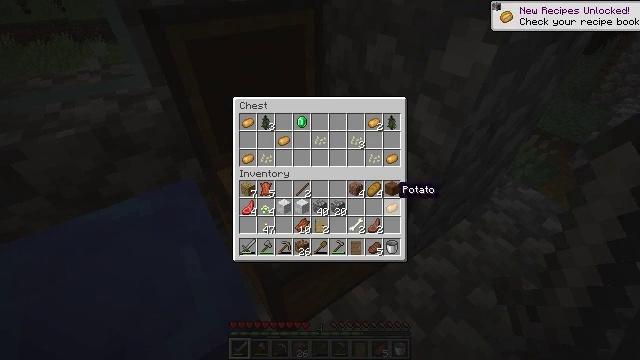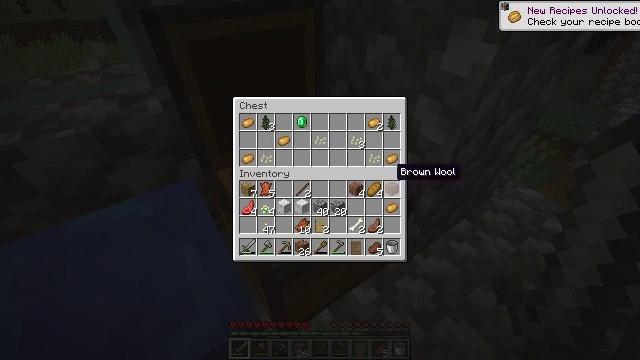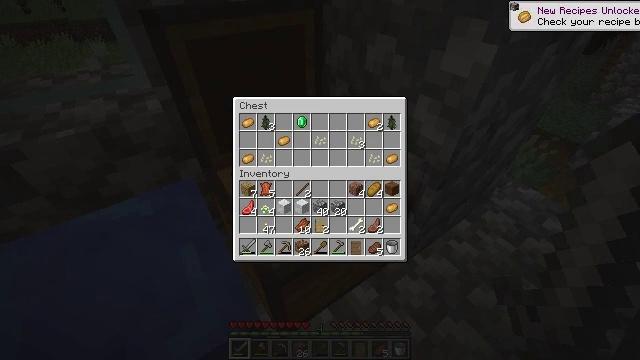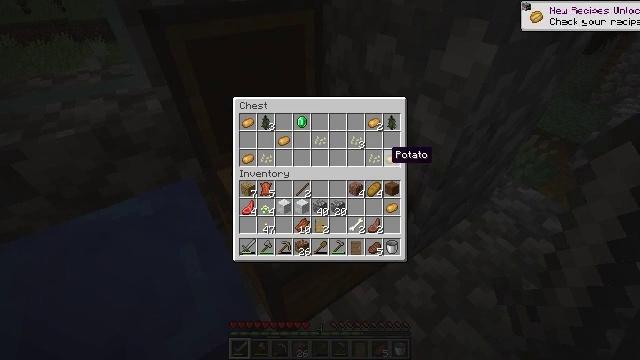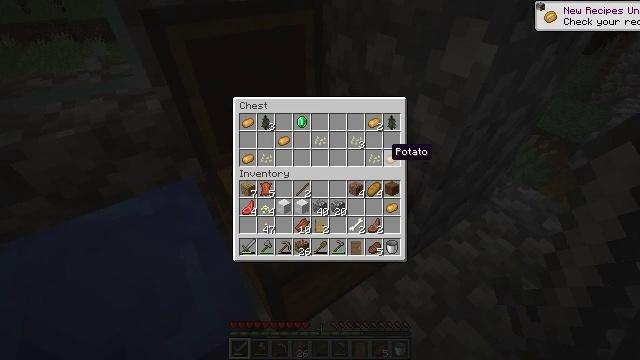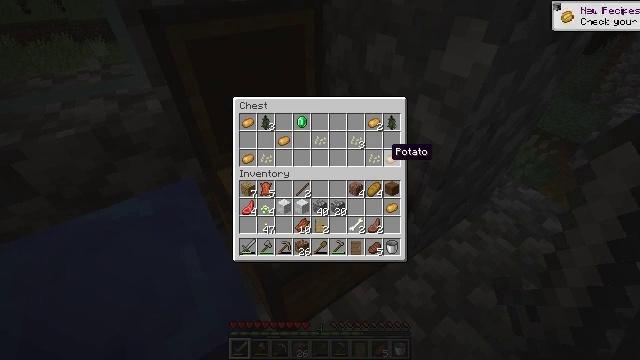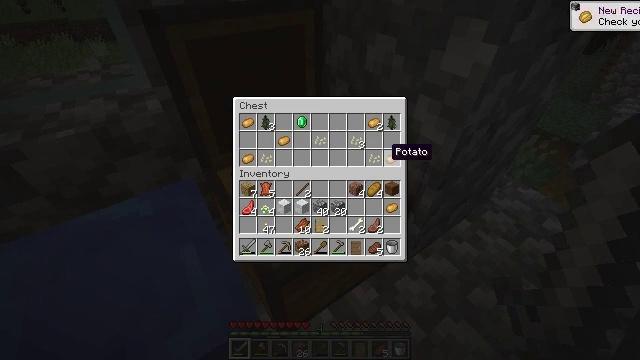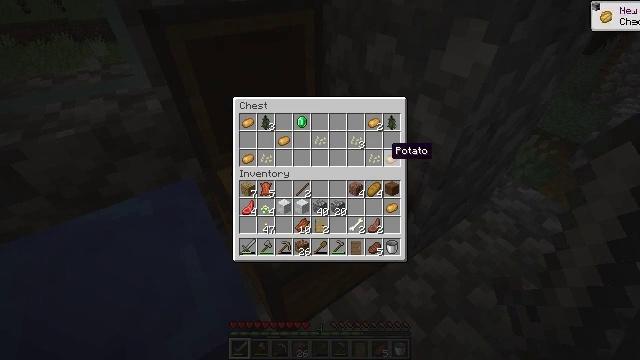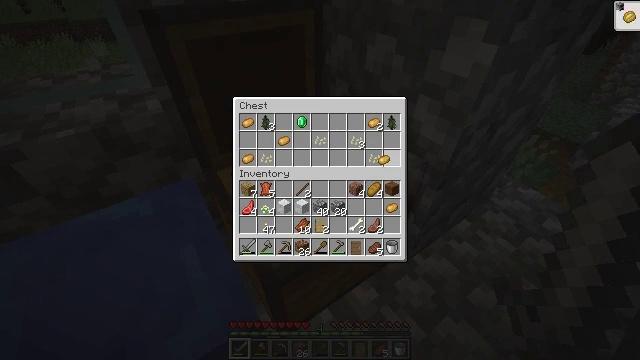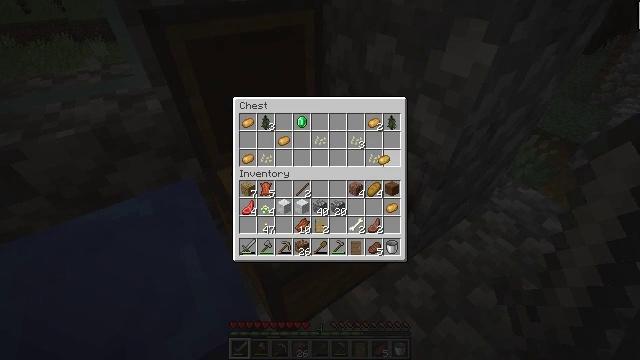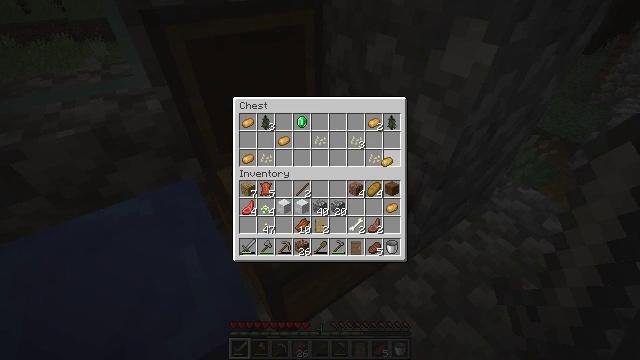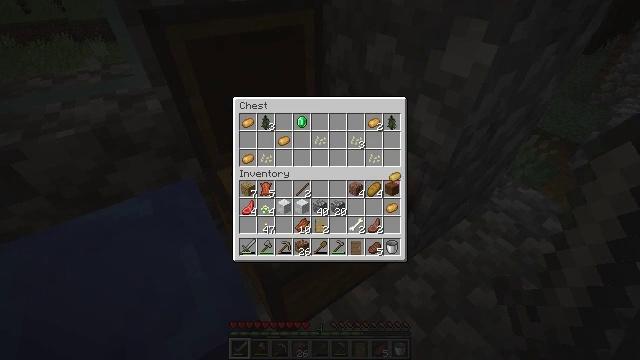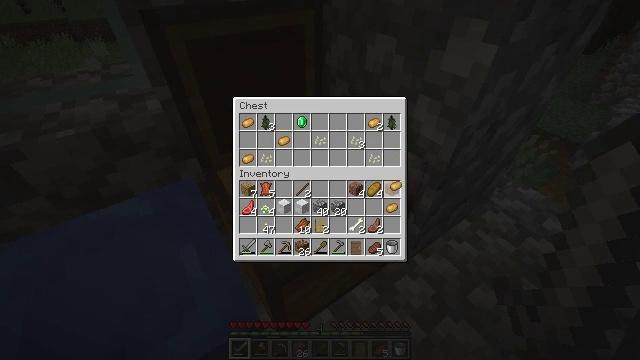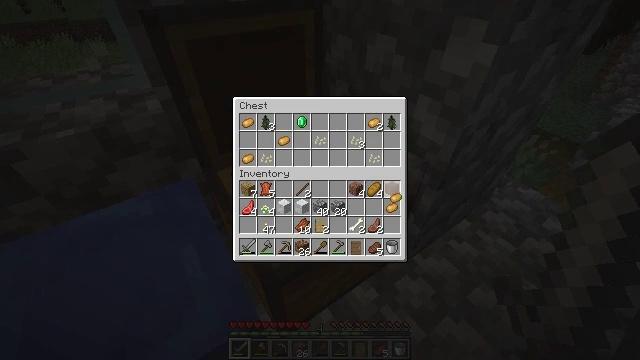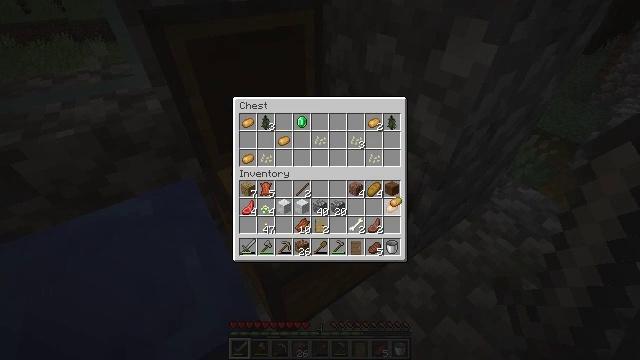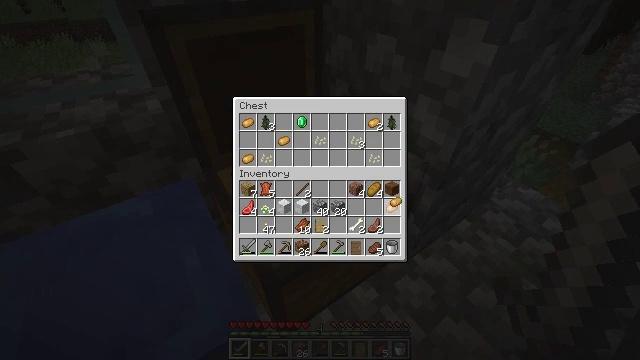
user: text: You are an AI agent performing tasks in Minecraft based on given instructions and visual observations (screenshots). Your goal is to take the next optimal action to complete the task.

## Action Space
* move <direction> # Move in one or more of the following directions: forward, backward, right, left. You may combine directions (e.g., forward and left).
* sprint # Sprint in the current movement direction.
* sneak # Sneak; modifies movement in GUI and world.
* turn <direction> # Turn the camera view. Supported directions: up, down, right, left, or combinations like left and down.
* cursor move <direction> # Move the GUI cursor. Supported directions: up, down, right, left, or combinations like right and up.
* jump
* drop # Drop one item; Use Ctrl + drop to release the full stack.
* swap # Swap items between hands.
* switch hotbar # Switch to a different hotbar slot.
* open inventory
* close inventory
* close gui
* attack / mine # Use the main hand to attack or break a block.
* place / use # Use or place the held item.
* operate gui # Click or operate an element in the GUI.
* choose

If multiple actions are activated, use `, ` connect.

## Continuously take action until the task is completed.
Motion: motion action
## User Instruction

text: Reclaim the spruce door from a structure.
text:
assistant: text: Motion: cursor move up
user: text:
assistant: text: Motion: cursor move up
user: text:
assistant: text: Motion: no_op
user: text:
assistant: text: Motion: no_op
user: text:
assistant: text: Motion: no_op
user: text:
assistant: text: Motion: no_op
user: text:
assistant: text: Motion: no_op
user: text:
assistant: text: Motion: operate gui
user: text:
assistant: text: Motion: operate gui
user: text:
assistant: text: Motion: no_op
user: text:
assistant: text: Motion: cursor move right and down
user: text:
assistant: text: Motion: cursor move down
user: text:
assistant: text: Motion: cursor move down
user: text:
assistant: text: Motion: no_op
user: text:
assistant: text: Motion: no_op
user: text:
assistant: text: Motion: no_op
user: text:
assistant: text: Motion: no_op
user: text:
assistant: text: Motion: no_op
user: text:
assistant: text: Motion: no_op
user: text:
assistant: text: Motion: operate gui
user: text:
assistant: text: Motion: operate gui
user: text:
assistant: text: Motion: no_op
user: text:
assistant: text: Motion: cursor move left and up
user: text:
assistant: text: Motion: cursor move left and up
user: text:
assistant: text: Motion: cursor move up
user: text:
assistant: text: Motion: no_op
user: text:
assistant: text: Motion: no_op
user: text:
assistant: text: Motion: no_op
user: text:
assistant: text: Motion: no_op
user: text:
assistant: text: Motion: no_op